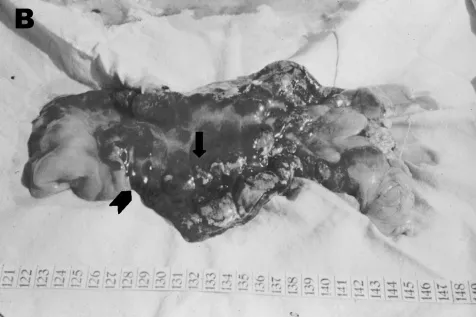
B. Same segment of bowel opened after resection. Edema, necrosis, and mucosal hemorrhages exist. A central eschar (arrow) and small surrounding nodules (arrowhead) are reminiscent of the cutaneous lesions of anthrax.
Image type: pathology (gram)